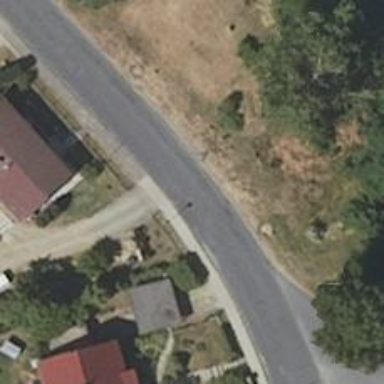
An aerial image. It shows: Secondary road with asphalt surface.